Current action and preconditions to check: path_clear

Your task: For each precondition in the list above, predict whether it will hold at this action.

Consider the current scene as observed from the mobile robot's camera, and analyze the predicted future states of all dynamic agents (e.g., people, animals, vehicles, or any moving entities) within the NEXT SECOND.

IMPORTANT: Only answer "very likely" if you are absolutely certain—based on strong, clear evidence—that a dynamic agent will violate the precondition in the predicted future state. Do NOT answer "very likely" for unlikely, ambiguous, or low-probability risks.

Ask yourself for each precondition: Is there a high probability, with clear and convincing evidence, that the predicted future states of any dynamic agent will interfere with the predicted future state of the currently executing action within the NEXT SECOND, causing that precondition to fail?

Assess the risk level based on these predictions. Use "likely" or "very likely" if motions create a clear risk of interference.

Use "neutral" or "improbable" if agents are nearby but their predicted paths are clearly diverging or non-conflicting.

Failure Risk Categories: "very improbable", "improbable", "neutral", "likely", "very likely"

Answer Format: Output ONLY the probability_of_failure value from these categories: "very improbable", "improbable", "neutral", "likely", "very likely"

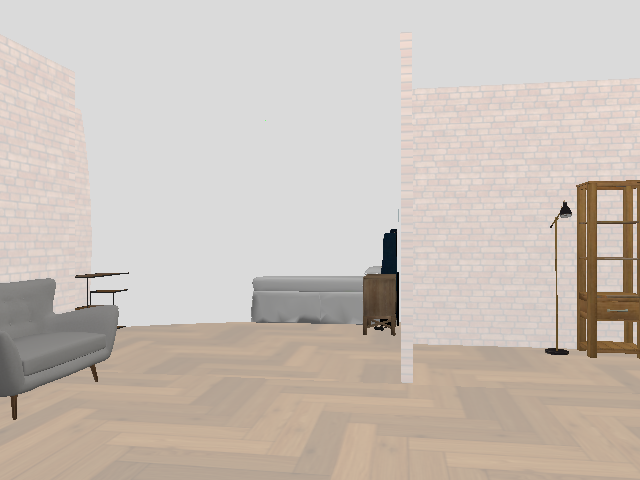

Answer: very improbable